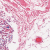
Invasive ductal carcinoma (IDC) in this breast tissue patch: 0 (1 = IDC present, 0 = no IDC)